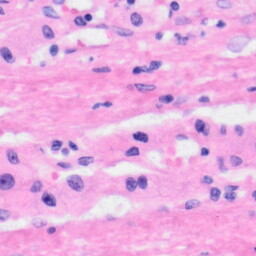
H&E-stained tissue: Liver